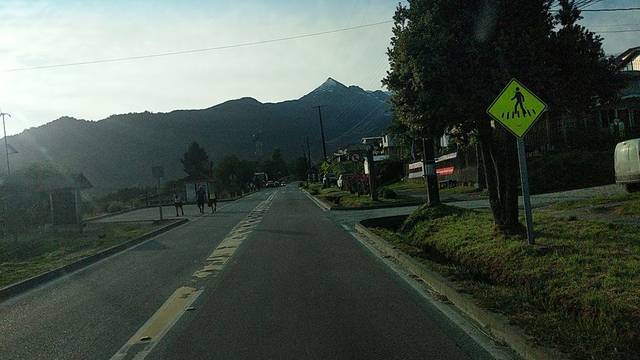
Region: Chile
Coordinates: -41.493, -72.305